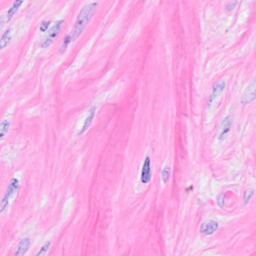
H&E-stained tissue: Breast